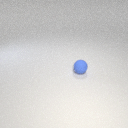
small blue rubber sphere